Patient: sex F, age 54
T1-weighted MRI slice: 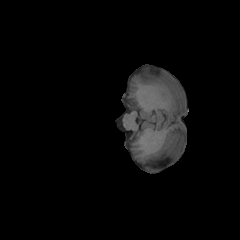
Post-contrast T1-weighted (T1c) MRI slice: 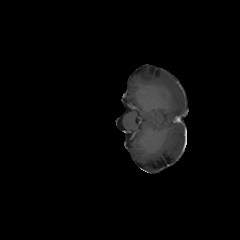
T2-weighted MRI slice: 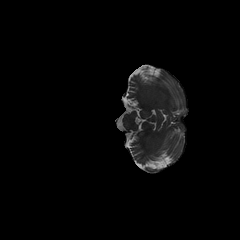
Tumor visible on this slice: no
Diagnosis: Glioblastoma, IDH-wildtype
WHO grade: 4